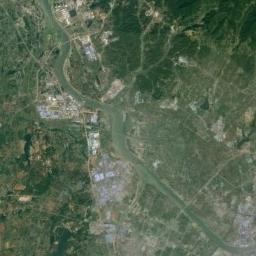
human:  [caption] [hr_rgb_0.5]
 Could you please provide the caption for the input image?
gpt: There are many trees around the river .

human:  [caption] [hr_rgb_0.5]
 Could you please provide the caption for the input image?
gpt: The river goes through houses and grass .

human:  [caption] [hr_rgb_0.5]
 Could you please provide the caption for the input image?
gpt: A winding, Light green long river, With green land on both sides, With bustling cities and green mountains .

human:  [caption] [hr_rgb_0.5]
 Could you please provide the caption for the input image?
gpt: The green river is flanked by some residential areas .

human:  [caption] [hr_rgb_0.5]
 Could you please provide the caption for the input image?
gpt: There are many buildings and green meadows near the river .